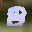
Label: 8